Interaction volume radius: 5 \u00c5
Interaction volume height: 20 \u00c5
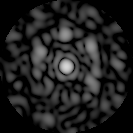
Disorder parameter: 0.6056